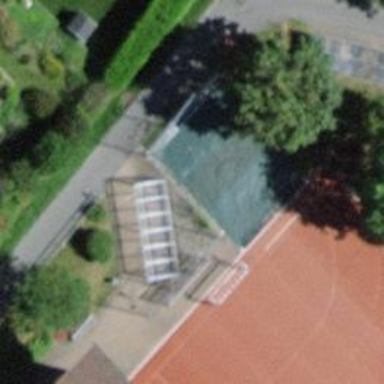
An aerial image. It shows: Bicycle parking area.